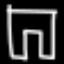
Label: pants